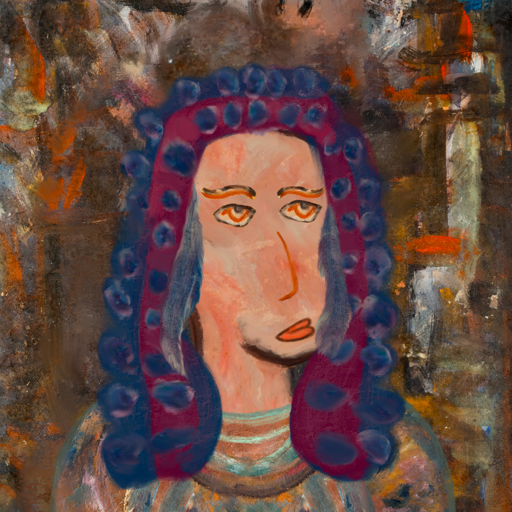
Background: GypsyQueen, Head And Neck Side: Roy_Bahadur, Face Side: Experience, Bust: Boggyland, Hair Side: Hill_Girl, Head Accessory: Blank, Second Necklace: Blank, Necklace: Blank, Baby: Blank